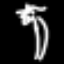
Label: palm tree